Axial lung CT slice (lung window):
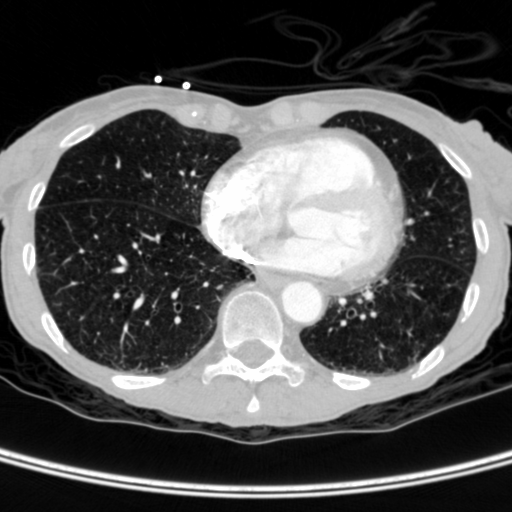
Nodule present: no